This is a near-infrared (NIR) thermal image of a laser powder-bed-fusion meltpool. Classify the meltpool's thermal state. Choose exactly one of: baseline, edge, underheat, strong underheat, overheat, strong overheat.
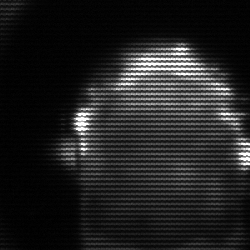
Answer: baseline